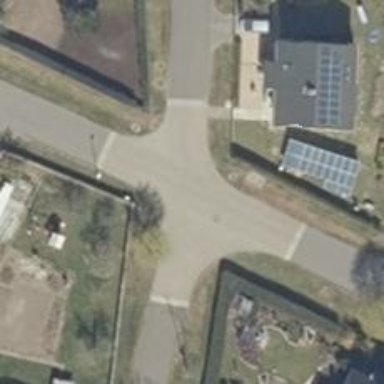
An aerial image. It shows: Residential road.